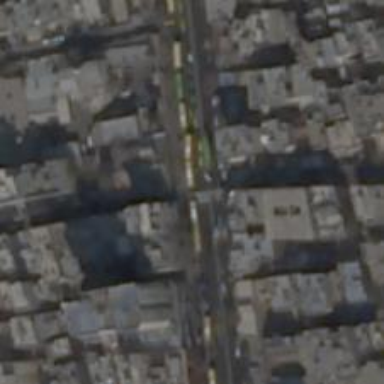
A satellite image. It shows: Crossing road.